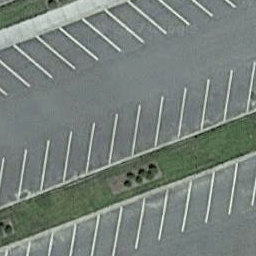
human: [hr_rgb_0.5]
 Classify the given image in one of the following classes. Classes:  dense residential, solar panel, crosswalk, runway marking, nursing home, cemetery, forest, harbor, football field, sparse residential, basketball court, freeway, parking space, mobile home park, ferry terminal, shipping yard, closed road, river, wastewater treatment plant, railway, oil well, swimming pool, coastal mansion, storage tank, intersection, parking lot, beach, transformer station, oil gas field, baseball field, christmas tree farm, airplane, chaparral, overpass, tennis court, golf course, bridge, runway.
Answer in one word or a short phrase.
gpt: parking space